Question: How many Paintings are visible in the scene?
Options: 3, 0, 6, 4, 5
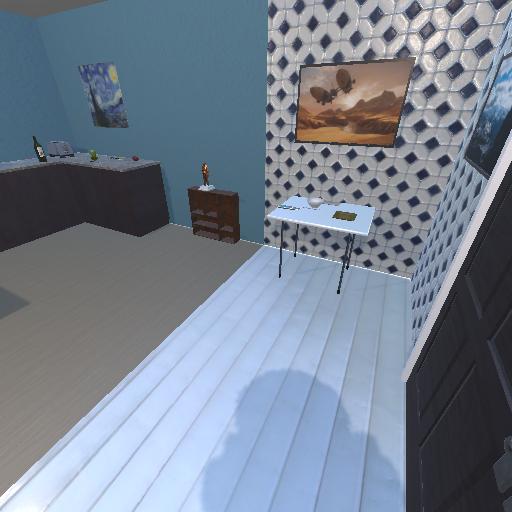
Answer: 3